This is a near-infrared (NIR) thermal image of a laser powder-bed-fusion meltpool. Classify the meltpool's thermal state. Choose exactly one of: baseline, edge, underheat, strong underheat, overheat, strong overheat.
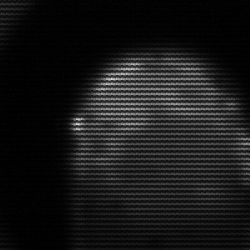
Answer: edge